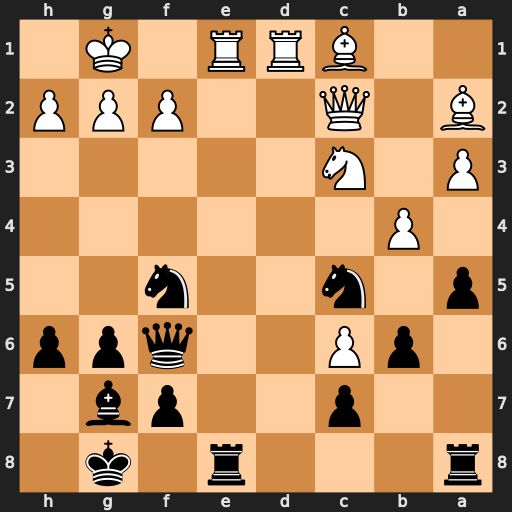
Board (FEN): r3r1k1/2p2pb1/1pP2qpp/p1n2n2/1P6/P1N5/B1Q2PPP/2BRR1K1
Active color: b
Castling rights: -
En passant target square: -
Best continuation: Rxe1+ Rxe1 Qxc3 Qxc3 Bxc3 bxc5 Bxe1